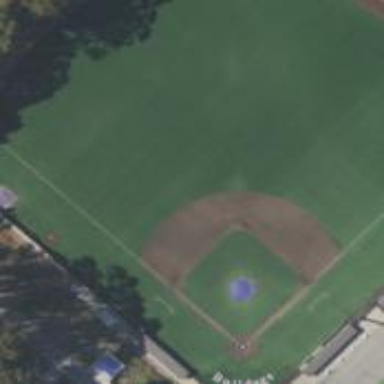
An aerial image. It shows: Baseball pitch for leisure and sports activities.